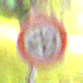
Verkehrszeichen: Geschwindigkeit20
Umgebung: Outdoor, Suburban
Tageszeit: Night
Wetter: PartlyCloudy
Licht: Artificial
Jahreszeit: NotSpecified
Kontrast: HighContrast